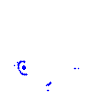
Particle: kaon